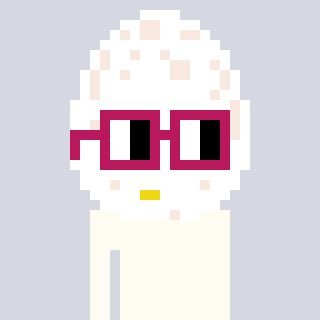
a pixel art character with square dark red glasses, a egg-shaped head and a red-colored body on a cool background